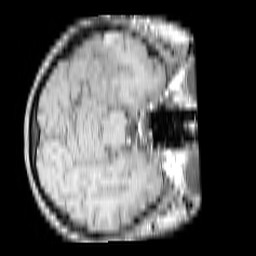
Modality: T1w
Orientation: axial
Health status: ill
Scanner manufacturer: philips
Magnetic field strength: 3 T
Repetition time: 0.3787 s
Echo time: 0.002908 s